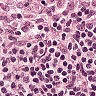
Metastatic tissue present: no